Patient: sex M, age 37
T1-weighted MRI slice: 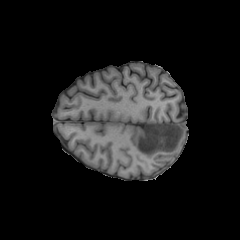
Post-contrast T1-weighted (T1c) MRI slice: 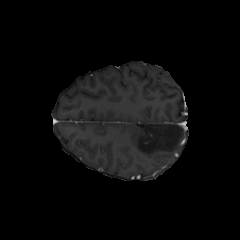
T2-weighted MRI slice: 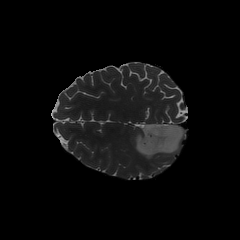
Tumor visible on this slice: yes
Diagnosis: Astrocytoma, IDH-mutant
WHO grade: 2